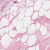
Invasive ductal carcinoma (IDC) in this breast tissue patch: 0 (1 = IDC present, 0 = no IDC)